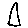
Label: triangle